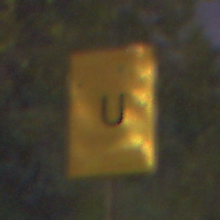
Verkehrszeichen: AnkuendigungOderFortsetzungUmleitungOhnePfeilsymbol
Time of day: Night
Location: Outdoor (Suburban)
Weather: PartlyCloudy
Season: NotSpecified
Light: Artificial